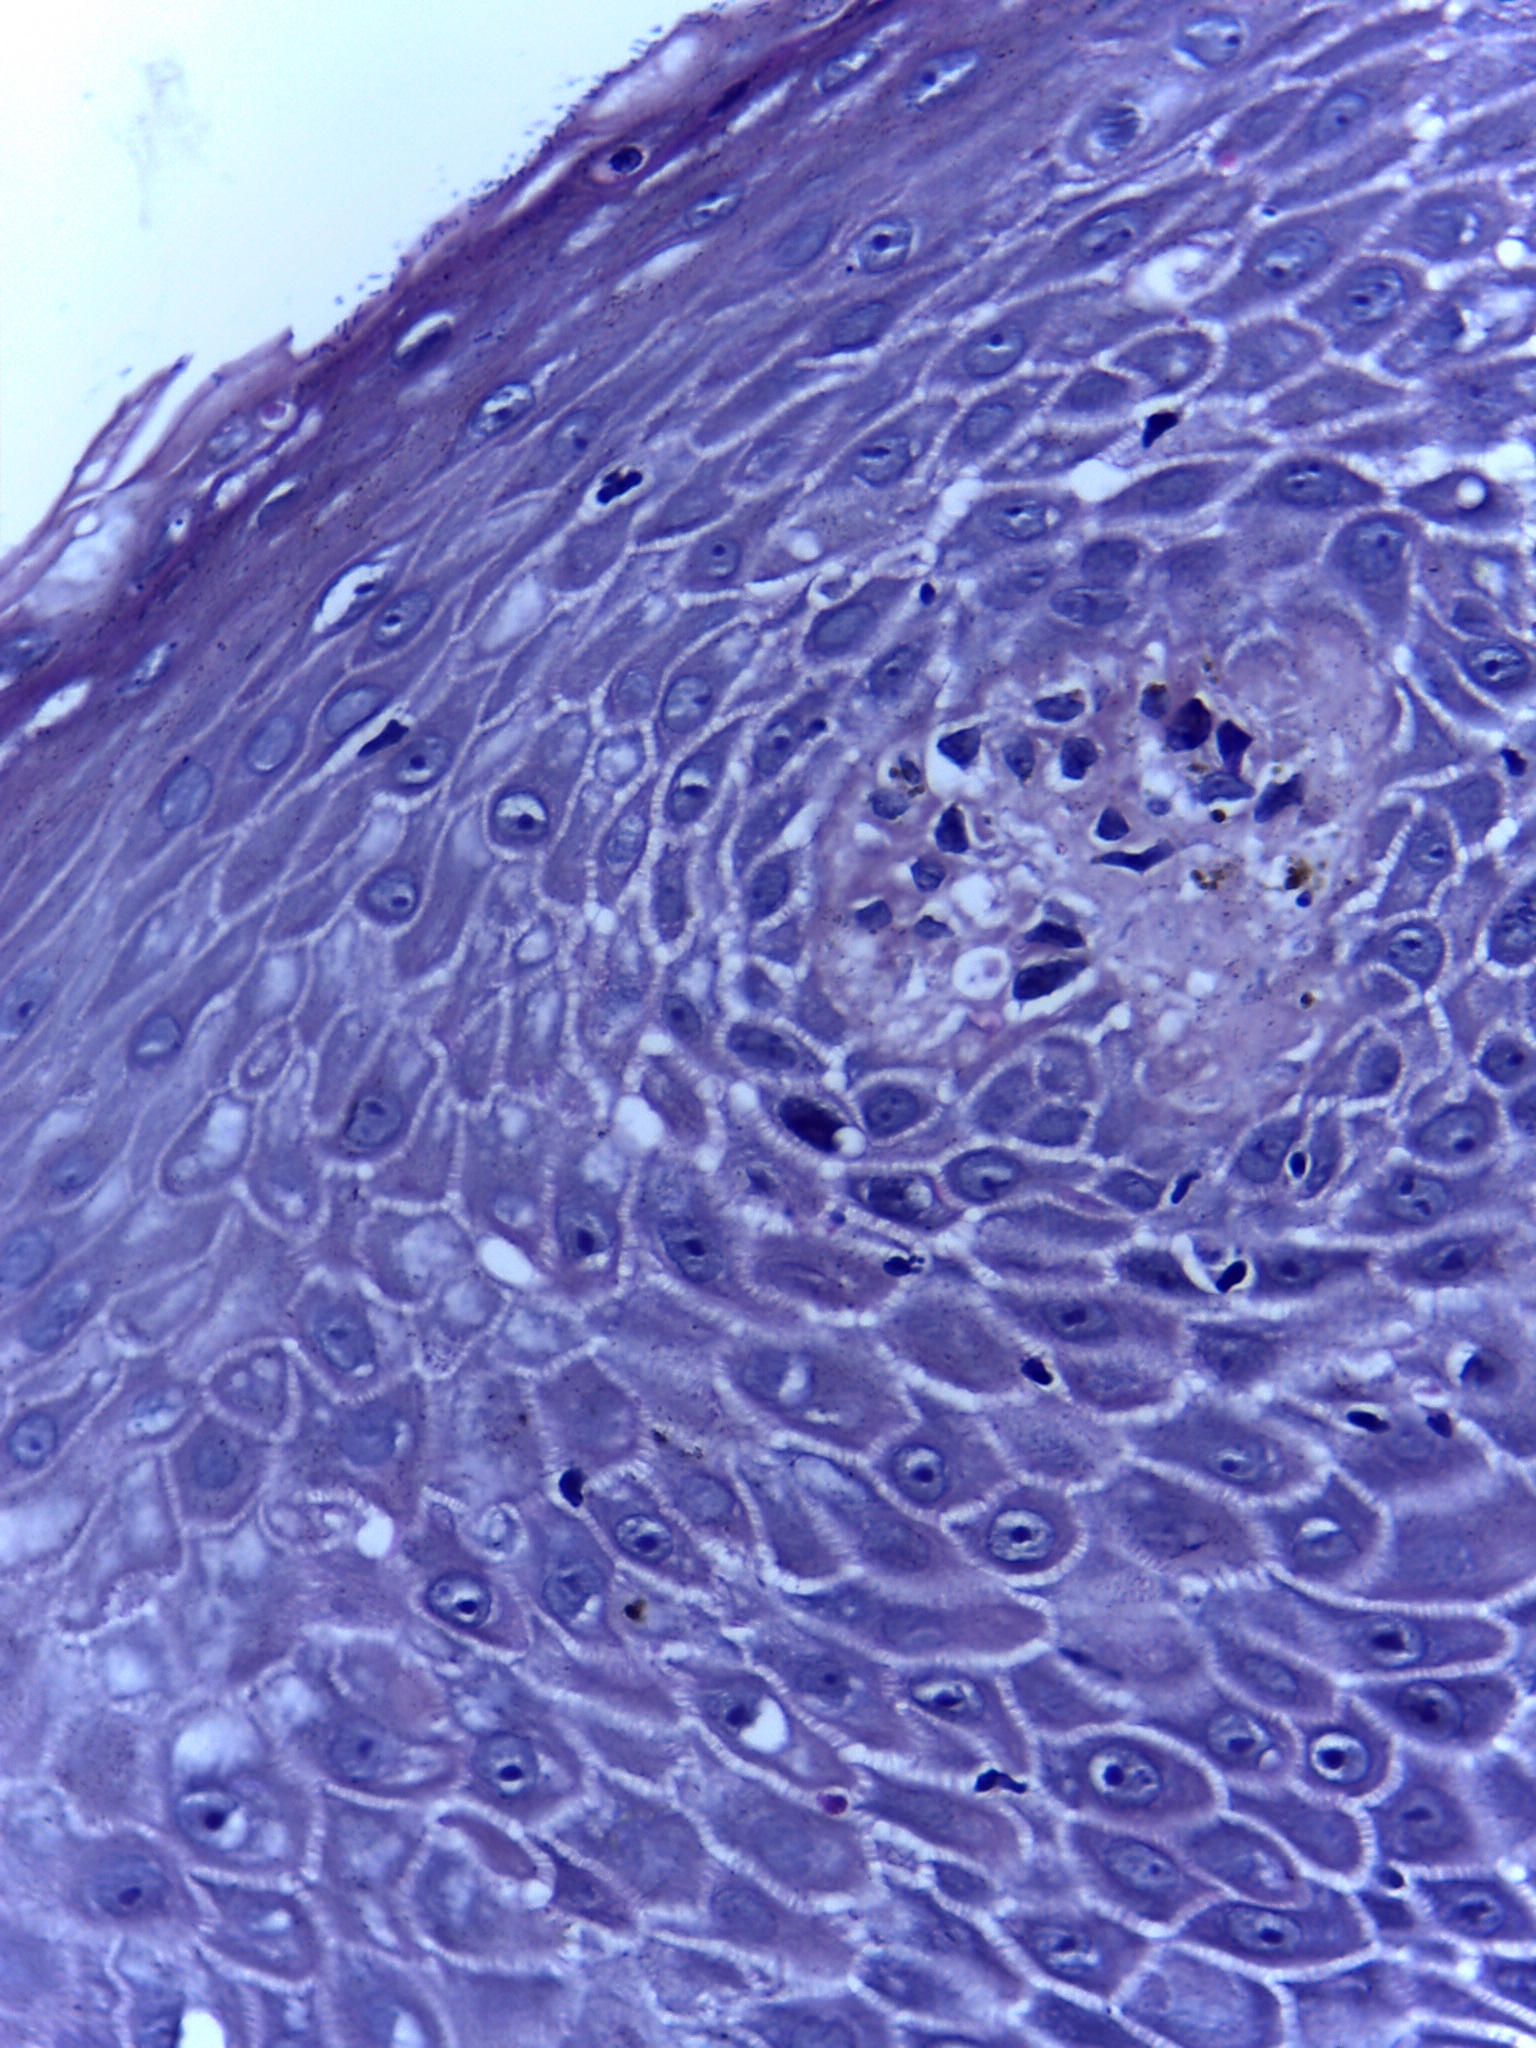
Diagnosis: OSCC